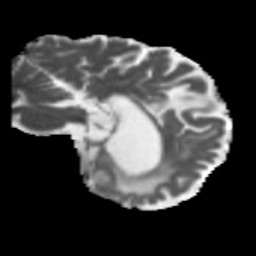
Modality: MD
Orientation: sagittal
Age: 48
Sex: male
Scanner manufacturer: siemens
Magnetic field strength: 3 T
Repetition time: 5.47 s
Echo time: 0.0854 s